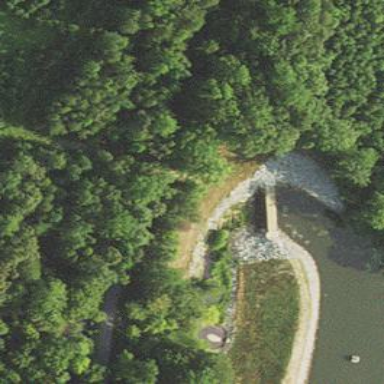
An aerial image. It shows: Dam across waterway.